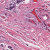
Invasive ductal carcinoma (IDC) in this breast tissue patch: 0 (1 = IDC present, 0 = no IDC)